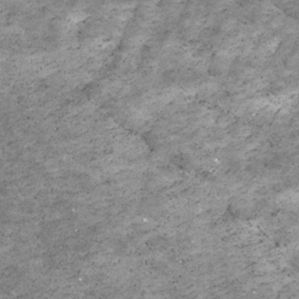
Label: non_frost